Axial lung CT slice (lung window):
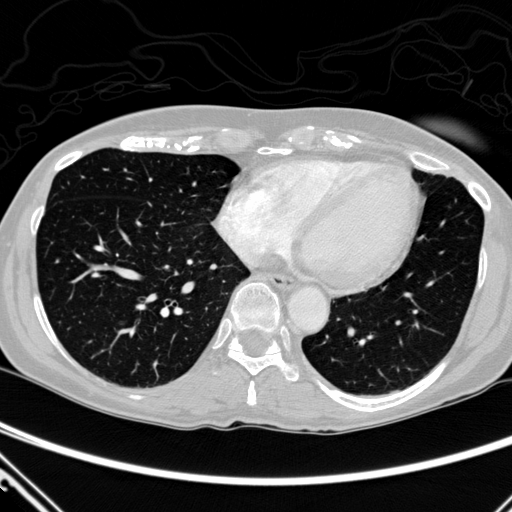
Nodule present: no